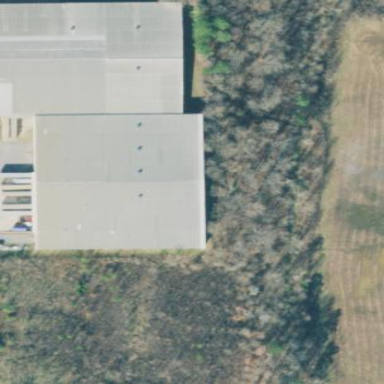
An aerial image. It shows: Part of building.